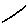
Label: line